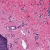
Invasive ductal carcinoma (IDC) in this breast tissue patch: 0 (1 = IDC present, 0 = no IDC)